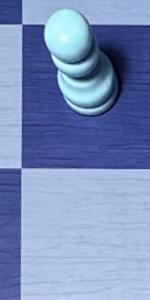
Label: Empty